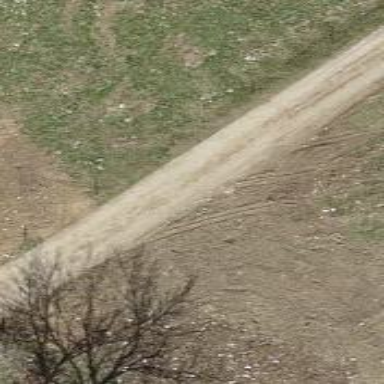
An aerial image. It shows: Unclassified road.